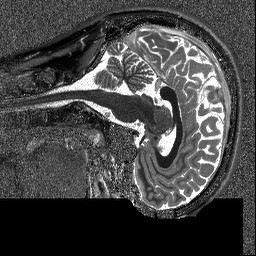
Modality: T1map
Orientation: sagittal
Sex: male